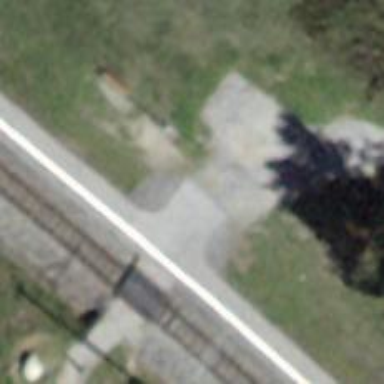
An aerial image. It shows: Railway halt.